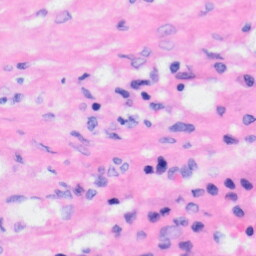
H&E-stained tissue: Liver